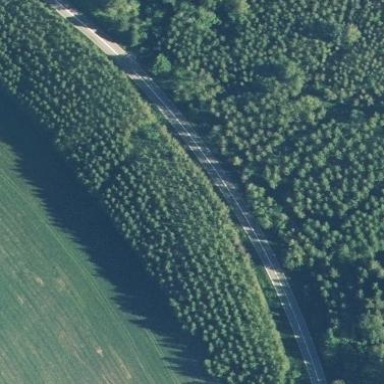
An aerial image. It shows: Forest with broadleaved trees that are deciduous.